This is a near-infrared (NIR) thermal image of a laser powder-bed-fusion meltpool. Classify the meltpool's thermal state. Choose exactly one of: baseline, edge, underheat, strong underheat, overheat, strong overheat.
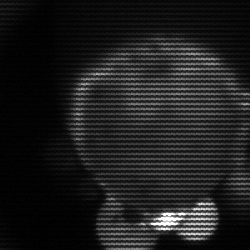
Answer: edge